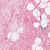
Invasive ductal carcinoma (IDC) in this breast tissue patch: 0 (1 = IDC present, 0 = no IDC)